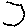
Label: hexagon